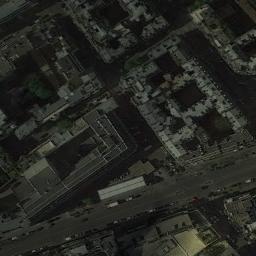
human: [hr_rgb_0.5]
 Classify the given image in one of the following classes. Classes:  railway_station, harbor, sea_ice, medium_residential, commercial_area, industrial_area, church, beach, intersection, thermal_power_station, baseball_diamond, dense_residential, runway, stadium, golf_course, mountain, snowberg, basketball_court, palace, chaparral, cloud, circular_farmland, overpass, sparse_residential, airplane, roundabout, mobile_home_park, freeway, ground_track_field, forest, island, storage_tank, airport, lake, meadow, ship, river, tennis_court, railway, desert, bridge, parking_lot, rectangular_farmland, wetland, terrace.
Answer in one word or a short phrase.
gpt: commercial_area